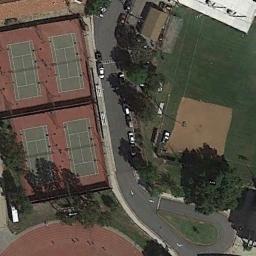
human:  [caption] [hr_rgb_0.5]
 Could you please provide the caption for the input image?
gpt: Some cars are on the road next to the tennis court .

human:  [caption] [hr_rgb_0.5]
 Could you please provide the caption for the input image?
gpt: The tennis court is on the grass next to some trees and roads .

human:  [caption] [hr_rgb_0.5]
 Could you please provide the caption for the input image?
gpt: Several tennis courts of different sizes are nested in the picture .

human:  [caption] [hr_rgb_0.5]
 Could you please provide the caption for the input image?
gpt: There is a distance between the tennis court and the lawn .

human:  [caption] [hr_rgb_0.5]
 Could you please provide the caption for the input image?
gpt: There are some green trees and green meadows beside the tennis courts .